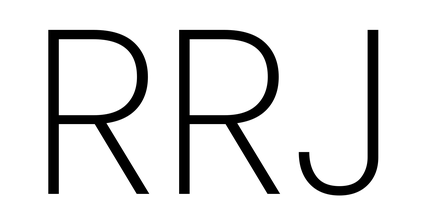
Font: Poppins-ExtraLight